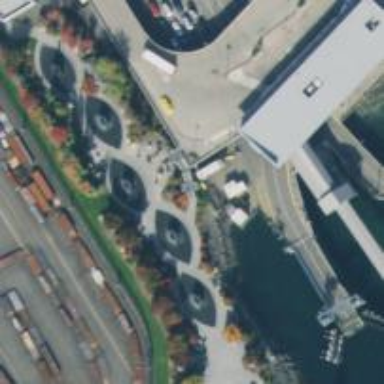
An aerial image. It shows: Building serving as ferry terminal station.